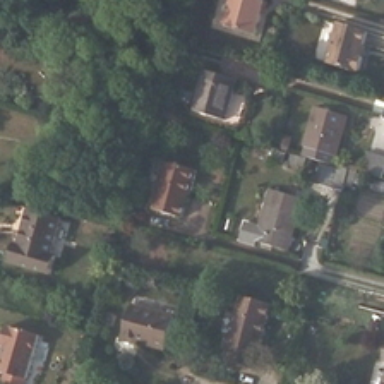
Many buildings and green trees are in a medium residential area .